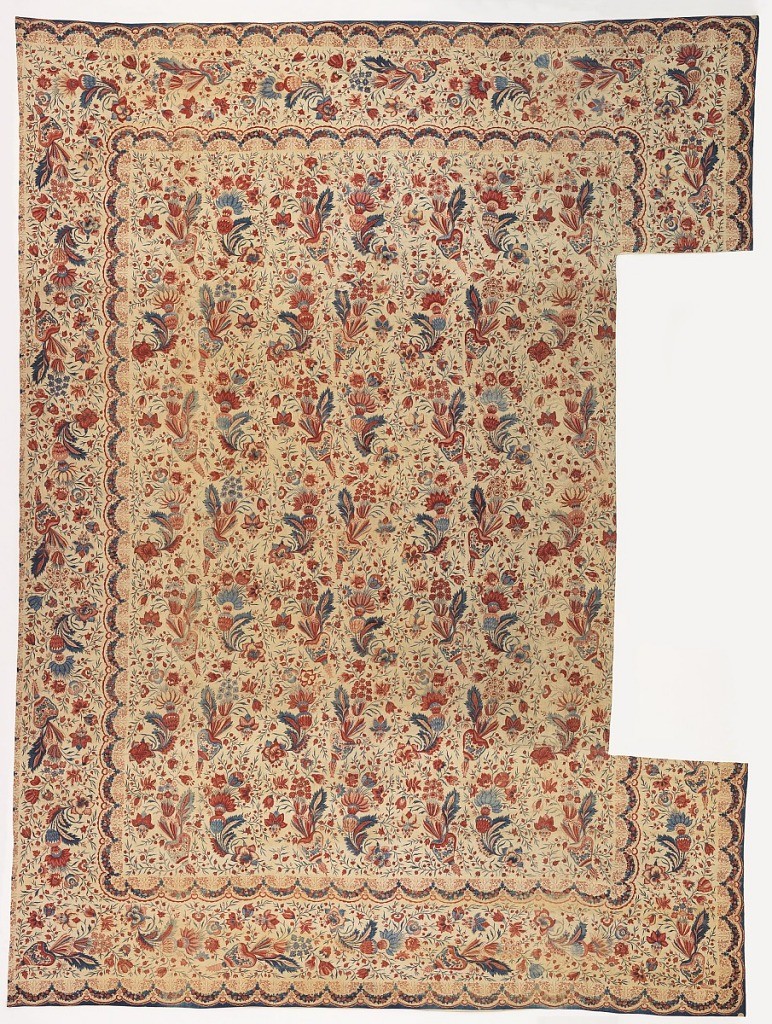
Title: Hanging
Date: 1700–1750
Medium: cotton Technique: mordant painted and resist-dyed (chintz)
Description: Hanging with part of one border cut out to shape it to coverlet use. Two large curving sprays with various large, carefully shaded flowers and large curving jagged leaves, and smaller, more delicate subsidiary sprays of flowerets, buds, berries-- one spray terminating in a fantastic bulging decorated jar with a leaf base, and one confined to two places by dotted bands-- alternate vertically in the wide border and horizontally and vertically in the rectangular body of the coverlet, filling both areas with an air of finality and grace.

Wide guard borders set off the main border on inner and outer edges with continuously scalloping festoons, from which branch off at each high point delicate lobed leaves scrolling inward and with a filling of wavy lines suggesting seaweed.  Shades of red and blue, and a soft purple from a combination of the two, with touches of a much-faded yellow; the outlines are red and pale purple. The repeats are varied by changing the grouping of these colors. Unseamed and with tabby selvage on one long side.  Completed lined.

Design: Irregularly repeating pattern of two floral elements. One consists of bulging vase shapes from which springs a cluster of leaves, and above that, various graceful flowers.  From the base of vase, decorated in red with pale blue leaves, emerges a forked shape, possibly to suggest a root system. The colors in this element are shades of red, blue, and touches of faded yellow.  The second spray of flowers consists of foliage, and two groups of fleshy leaves in reds, separated by circlets of blue (formerly green) with red dots; more delicate flower sprays spring from this group.
The border, 18 3/4 inches wide, is set between two guard bands of small festoons of flowers and finished with a deep blue edge. The pattern in the border is the same as that in the main design except the direction follows the line of the border.  A space of 72 inches has been cut off one side to the depth of 20 inches-- slightly more than the width of the border, leaving corner pieces, and on the other side the outer guard border has been cut away.
Colors: two reds, pink two blues, small areas of red violet, a few vestiges of pale yellow.  As yellow has practically disappeared there is no green. Much shading, veining, fine patterns reserved in the blue areas.
The palampore is lined with modern white cotton.